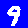
Digit: 9